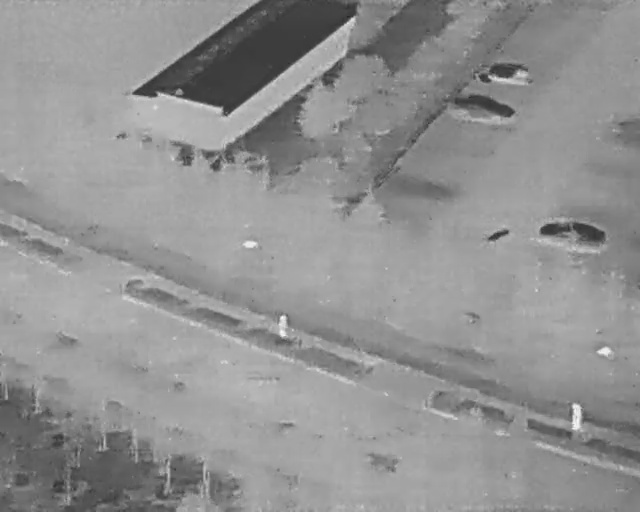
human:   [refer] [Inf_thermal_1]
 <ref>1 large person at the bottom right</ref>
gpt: <box>[[87, 79, 92, 82, 2]]</box>